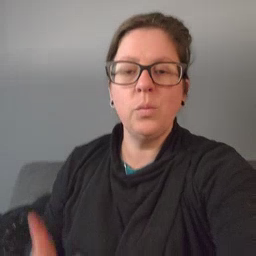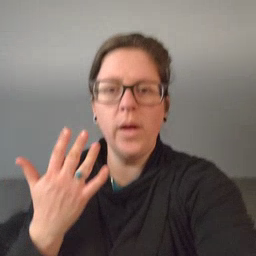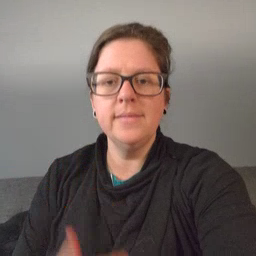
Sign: wait